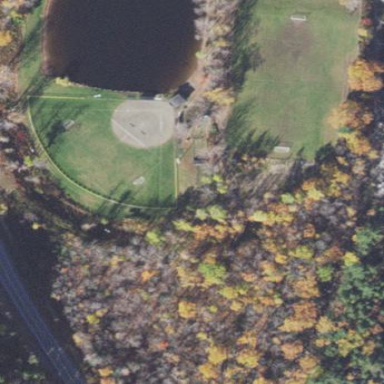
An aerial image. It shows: Recreation area.